Interaction volume radius: 10 \u00c5
Interaction volume height: 10 \u00c5
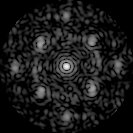
Disorder parameter: 0.5263